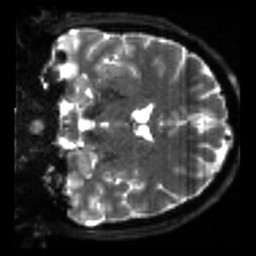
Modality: sbref
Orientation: coronal
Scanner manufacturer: siemens
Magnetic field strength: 3 T
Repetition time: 4 s
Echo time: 0.0594 s